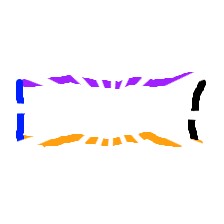
Shape: rectangle